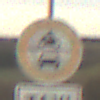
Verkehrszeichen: VerbotKraftfahrzeuge
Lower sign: BesondereFahrzeugeUndTransportgueter1
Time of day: SunriseSunset
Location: Outdoor (Nature)
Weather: PartlyCloudy
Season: NotSpecified
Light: Natural